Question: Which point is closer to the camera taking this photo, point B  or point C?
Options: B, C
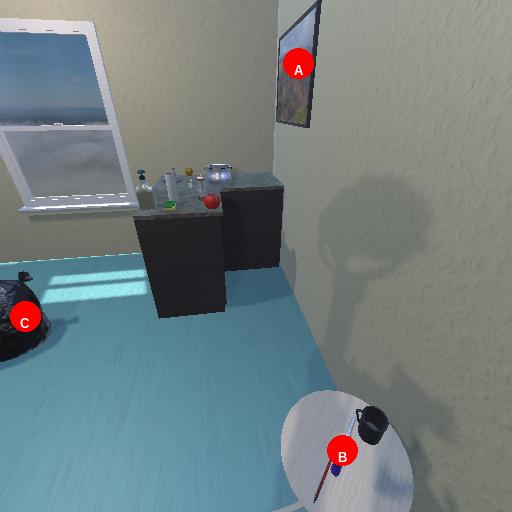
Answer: B